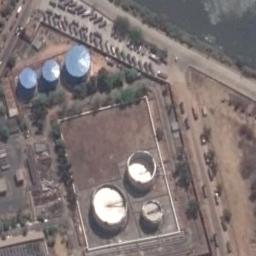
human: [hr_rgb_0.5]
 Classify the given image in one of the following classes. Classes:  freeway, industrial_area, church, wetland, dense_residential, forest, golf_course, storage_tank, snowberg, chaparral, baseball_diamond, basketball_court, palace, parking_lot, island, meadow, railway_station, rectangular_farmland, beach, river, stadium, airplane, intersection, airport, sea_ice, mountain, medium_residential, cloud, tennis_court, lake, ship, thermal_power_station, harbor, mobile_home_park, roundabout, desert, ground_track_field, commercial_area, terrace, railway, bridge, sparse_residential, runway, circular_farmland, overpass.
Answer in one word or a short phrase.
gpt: storage_tank